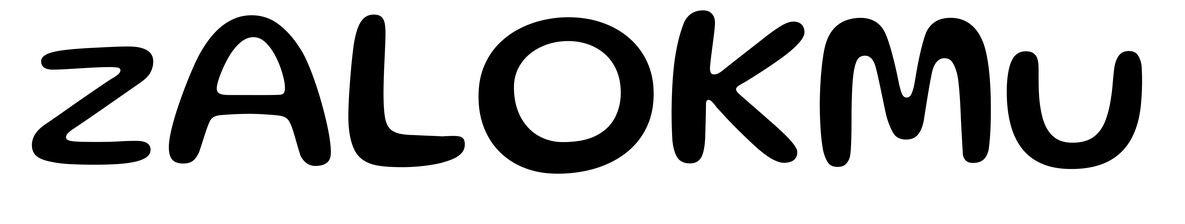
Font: Gluten_Regular